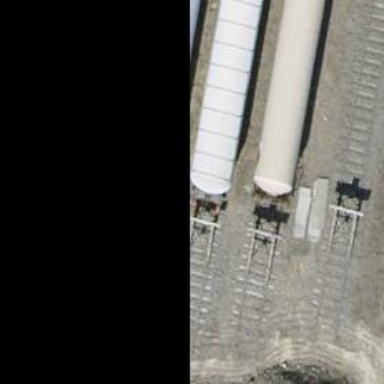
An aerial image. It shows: Railway buffer stop.